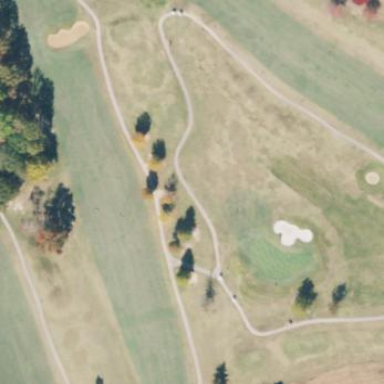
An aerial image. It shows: Scenic golf fairway.